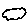
Label: cloud